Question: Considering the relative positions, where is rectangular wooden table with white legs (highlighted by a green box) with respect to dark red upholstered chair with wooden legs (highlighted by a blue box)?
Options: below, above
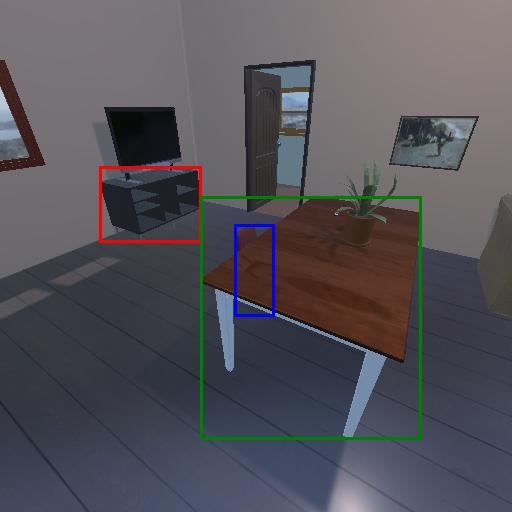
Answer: below